Field crop: tomato
Growth stage: 1
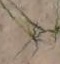
Species: cyperus